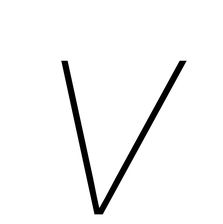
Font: Inter-Italic_Thin_Italic